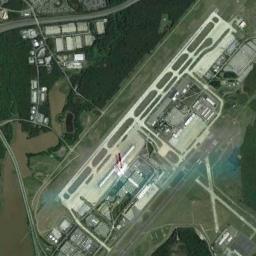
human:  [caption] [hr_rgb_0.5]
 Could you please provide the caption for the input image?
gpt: There is an airport in the middle of many trees and grass .

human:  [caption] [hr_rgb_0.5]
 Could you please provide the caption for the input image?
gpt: This airport has only one runway, And its color is white .

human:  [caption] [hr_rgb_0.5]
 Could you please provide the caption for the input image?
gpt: A complex airport with many runways and buildings is surrounded by a residential area and green farmland .

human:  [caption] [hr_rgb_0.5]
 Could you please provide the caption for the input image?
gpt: An airport with some parallel runways and buildings on the lawn and the forest with some buildings beside .

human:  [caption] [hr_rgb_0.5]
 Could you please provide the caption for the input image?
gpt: There are many buildings of different sizes and shapes at the airport .